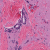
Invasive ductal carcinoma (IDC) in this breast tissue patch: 0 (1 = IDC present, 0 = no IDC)